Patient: sex F, age 73
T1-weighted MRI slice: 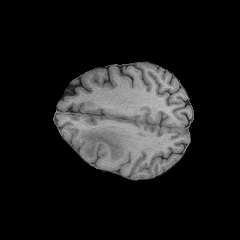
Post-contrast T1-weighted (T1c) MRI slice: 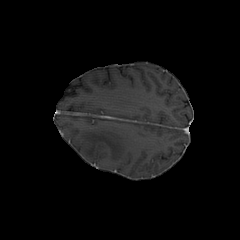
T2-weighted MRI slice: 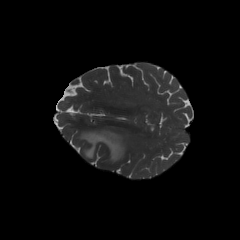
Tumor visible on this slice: yes
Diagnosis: Glioblastoma, IDH-wildtype
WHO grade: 4